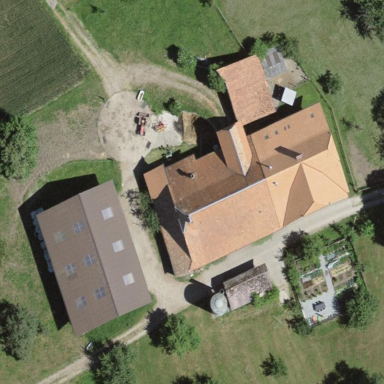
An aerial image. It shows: Farmyard area.